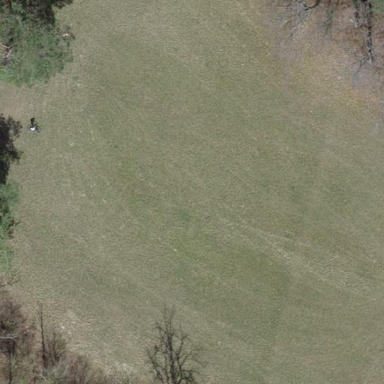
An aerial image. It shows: Beautiful meadow.